九年级 · 立体几何学
通过小颖和小明的对话, 我们可以判断他们共同搭的几何体是( )

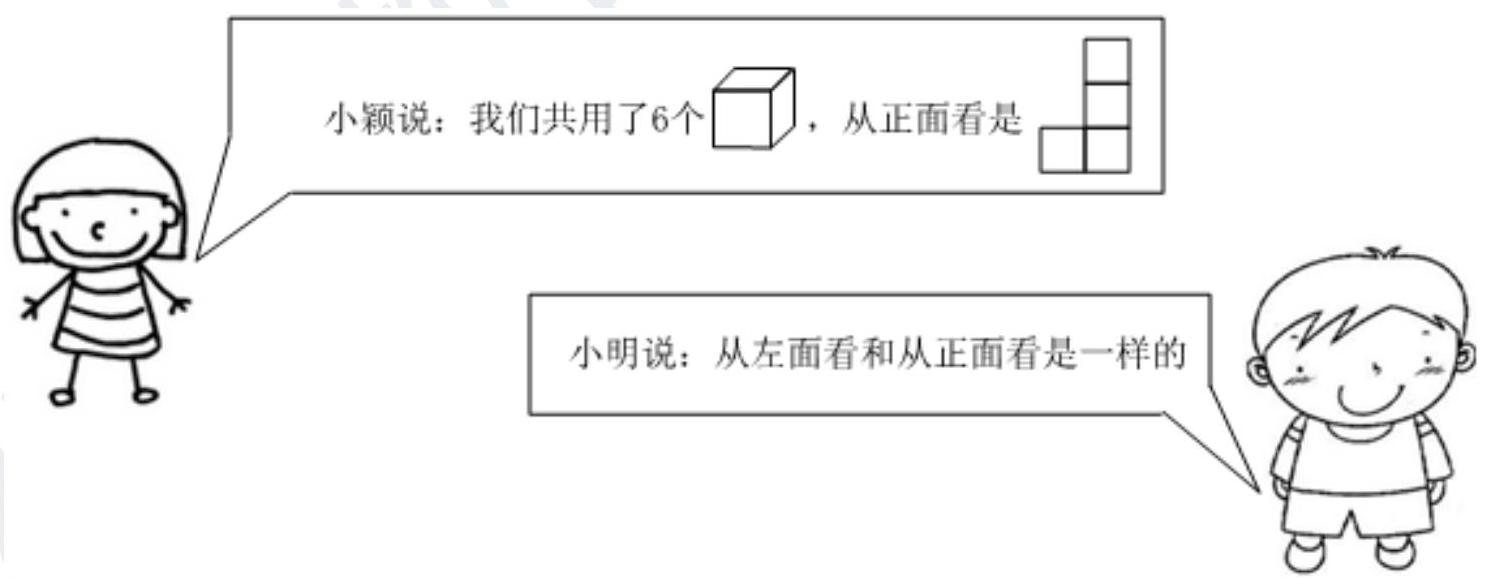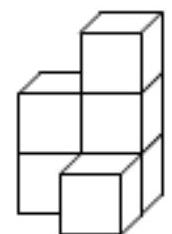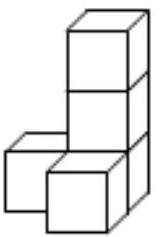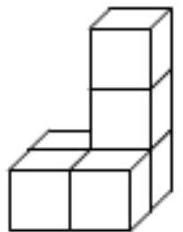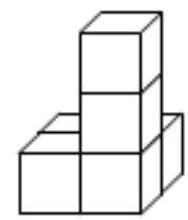
A.

B.

C.

D.

答案: D
解析: 解： $A$ 、从正面看和从左面看不一样，故不符合题意;

B、只有 5 个正方体，故不符合题意;

C、从正面看和从左面看不一样，故不符合题意；

、、从正面看和从左面看一样，故符合题意.

故选: $D$.

根据选项的主视图和左视图判断即可.

本题考查了由不同的方向看判断几何体的知识, 能够确定两人所搭几何体的形状是解答本题的关键, 难度不大.